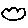
Label: cloud